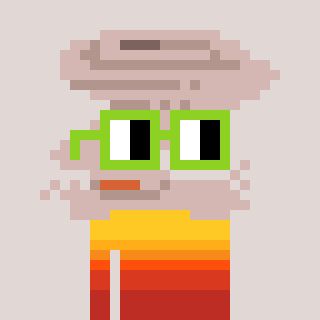
a pixel art character with square light green glasses, a tornado-shaped head and a bege-colored body on a warm background